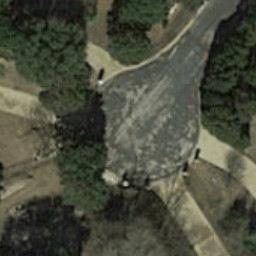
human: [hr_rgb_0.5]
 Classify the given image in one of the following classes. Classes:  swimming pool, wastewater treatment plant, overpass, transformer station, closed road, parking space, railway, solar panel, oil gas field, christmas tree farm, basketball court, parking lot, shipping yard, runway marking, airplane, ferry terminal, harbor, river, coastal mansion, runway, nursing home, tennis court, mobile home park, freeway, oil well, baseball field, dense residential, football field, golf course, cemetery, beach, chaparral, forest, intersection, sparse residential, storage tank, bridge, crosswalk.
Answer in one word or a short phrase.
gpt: closed road